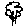
Label: tree